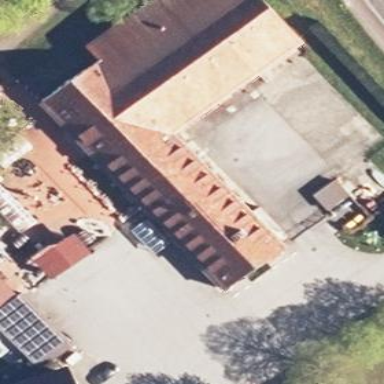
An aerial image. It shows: Hotel building.